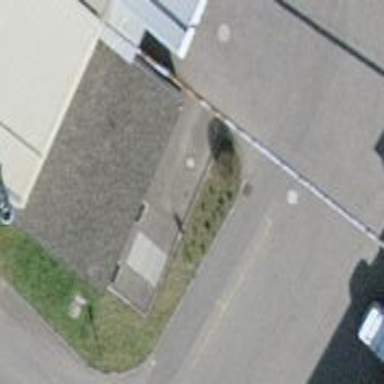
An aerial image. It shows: Service building located at minor distribution power substation.